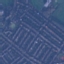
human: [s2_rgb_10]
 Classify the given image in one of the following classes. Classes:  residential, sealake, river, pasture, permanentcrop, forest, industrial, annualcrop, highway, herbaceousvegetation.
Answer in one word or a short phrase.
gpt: Residential